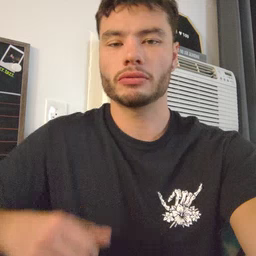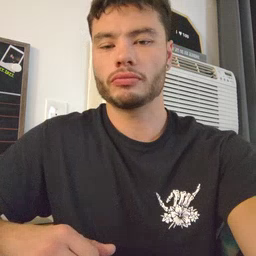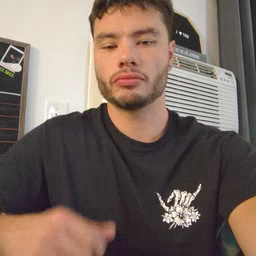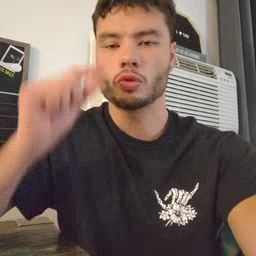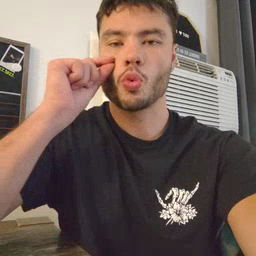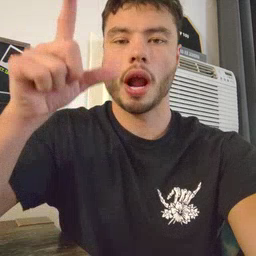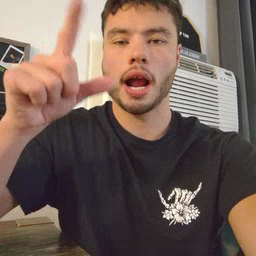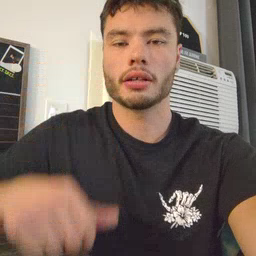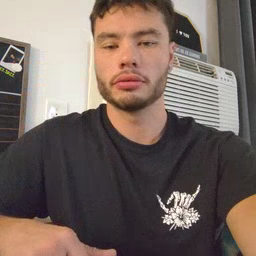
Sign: wake